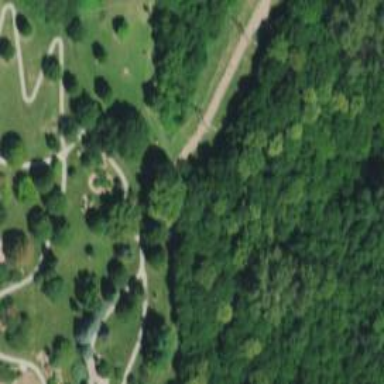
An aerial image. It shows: Natural path.